Field crop: maize
Growth stage: 2
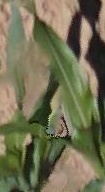
Species: maize